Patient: sex M, age 48
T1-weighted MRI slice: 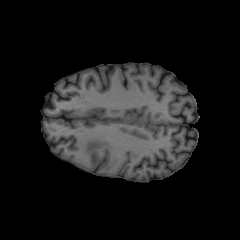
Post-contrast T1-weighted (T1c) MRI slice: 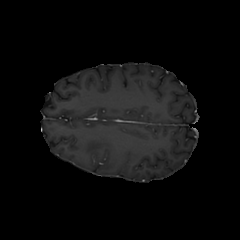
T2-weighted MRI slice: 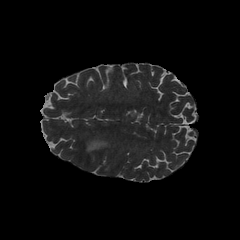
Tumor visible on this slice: yes
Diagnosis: Glioblastoma, IDH-wildtype
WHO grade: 4